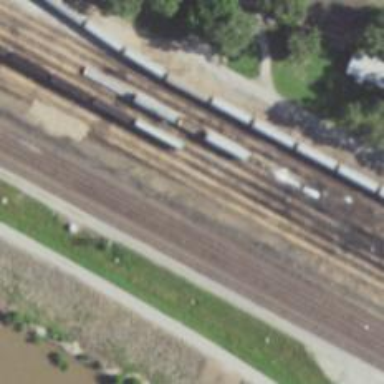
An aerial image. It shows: Railway yard used for servicing trains.